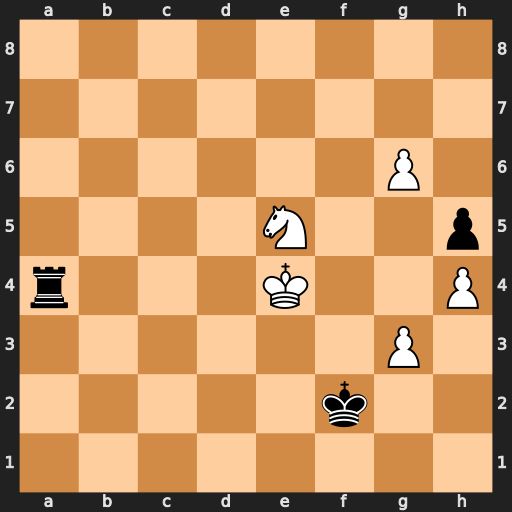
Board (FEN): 8/8/6P1/4N2p/r3K2P/6P1/5k2/8
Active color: w
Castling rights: -
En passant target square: -
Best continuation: Kf5 Kxg3 g7 Ra8 Ng6